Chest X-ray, AP view. Patient: 66 years old, sex M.
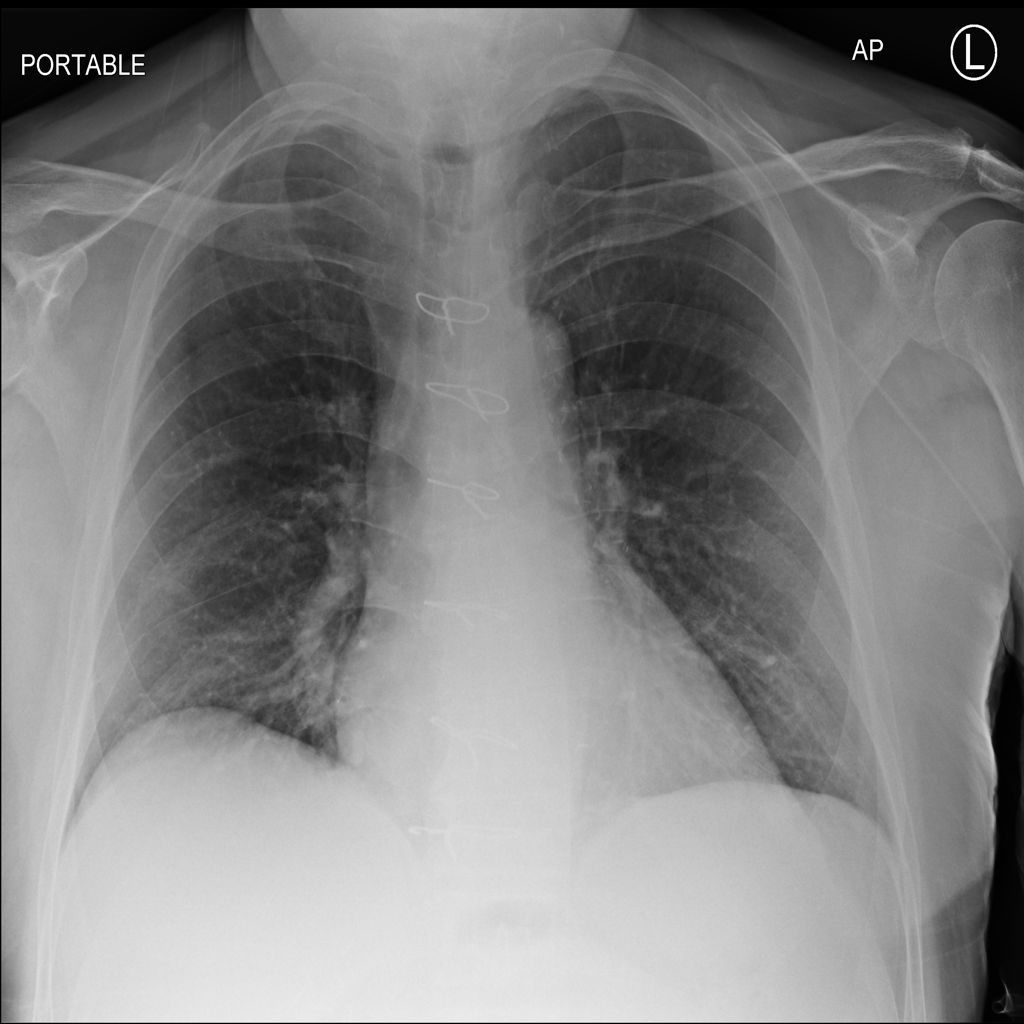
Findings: No Finding